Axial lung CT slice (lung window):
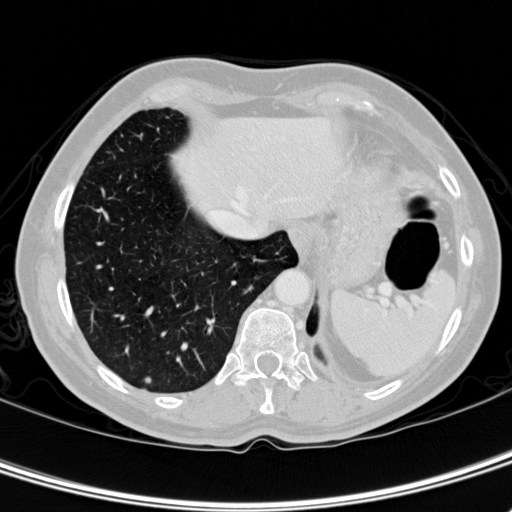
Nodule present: yes
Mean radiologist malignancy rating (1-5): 2.667